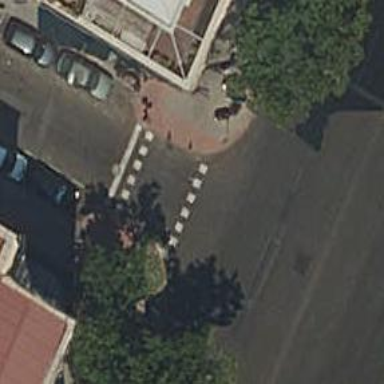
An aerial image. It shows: Crossing with zebra traffic signals.